Interaction volume radius: 5 \u00c5
Interaction volume height: 25 \u00c5
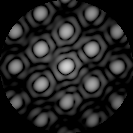
Disorder parameter: 0.08395